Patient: sex M, age 33
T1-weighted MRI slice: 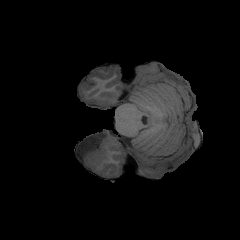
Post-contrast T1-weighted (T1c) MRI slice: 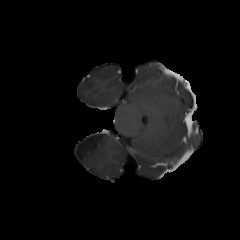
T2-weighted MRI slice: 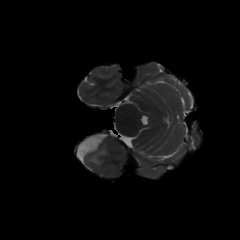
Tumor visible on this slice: yes
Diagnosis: Astrocytoma, IDH-mutant
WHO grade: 4